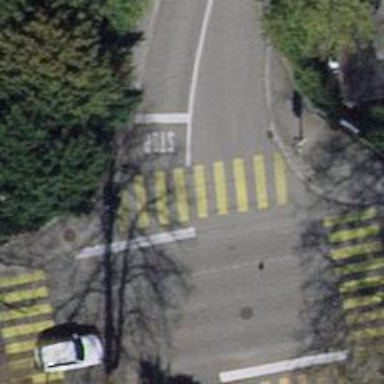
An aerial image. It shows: Road crossing with traffic signals.